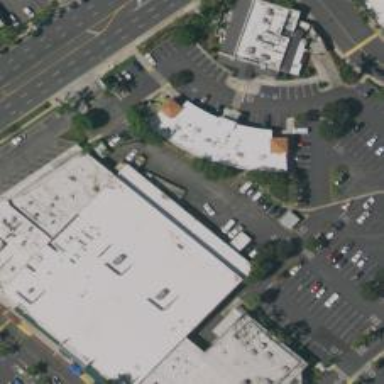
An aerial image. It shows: Supermarket.